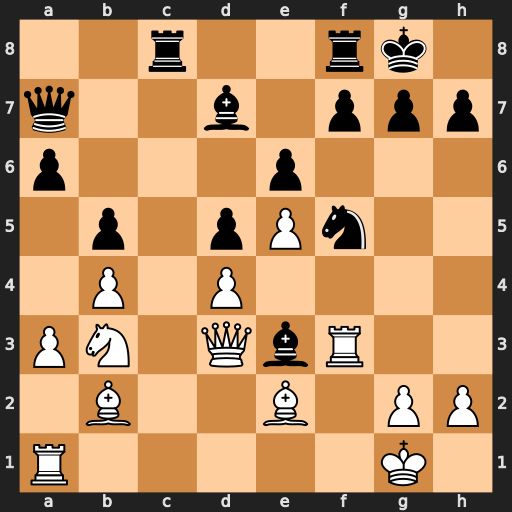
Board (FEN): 2r2rk1/q2b1ppp/p3p3/1p1pPn2/1P1P4/PN1QbR2/1B2B1PP/R5K1
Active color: w
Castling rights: -
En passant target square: -
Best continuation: Rxe3 Nxe3 Qxe3